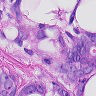
Metastatic tissue present: yes